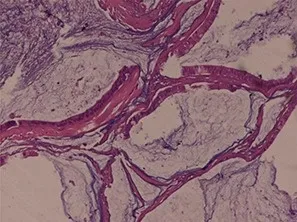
Microscopically, the tumour consisted of elongated, anastomosing tubules separated by lakes of mucin from a prominent spindle cell area. The tubules were composed of low cuboidal cells with an amphophilic to eosinophilic cytoplasm with low-grade nuclei. Foci of sarcomatoid differentiation were seen with pleomorphic high-grade nuclei without any evidence of vascular invasion. Haematoxylin and eosin, 10x.
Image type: pathology (h&e)